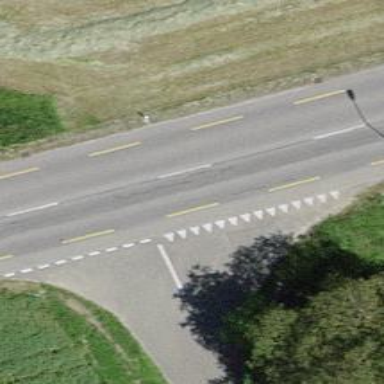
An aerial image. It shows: Secondary road with asphalt surface. It has cycle lane on both sides.